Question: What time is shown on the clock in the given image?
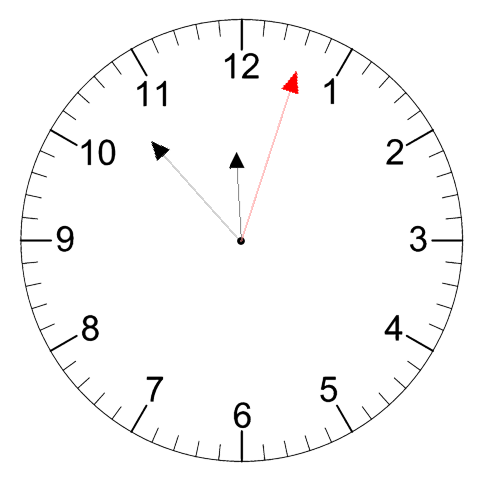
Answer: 11:53:03